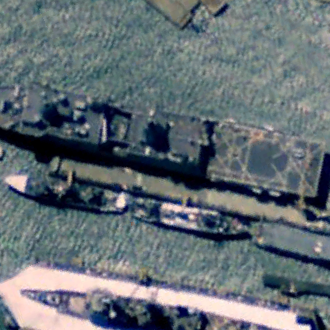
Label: combat